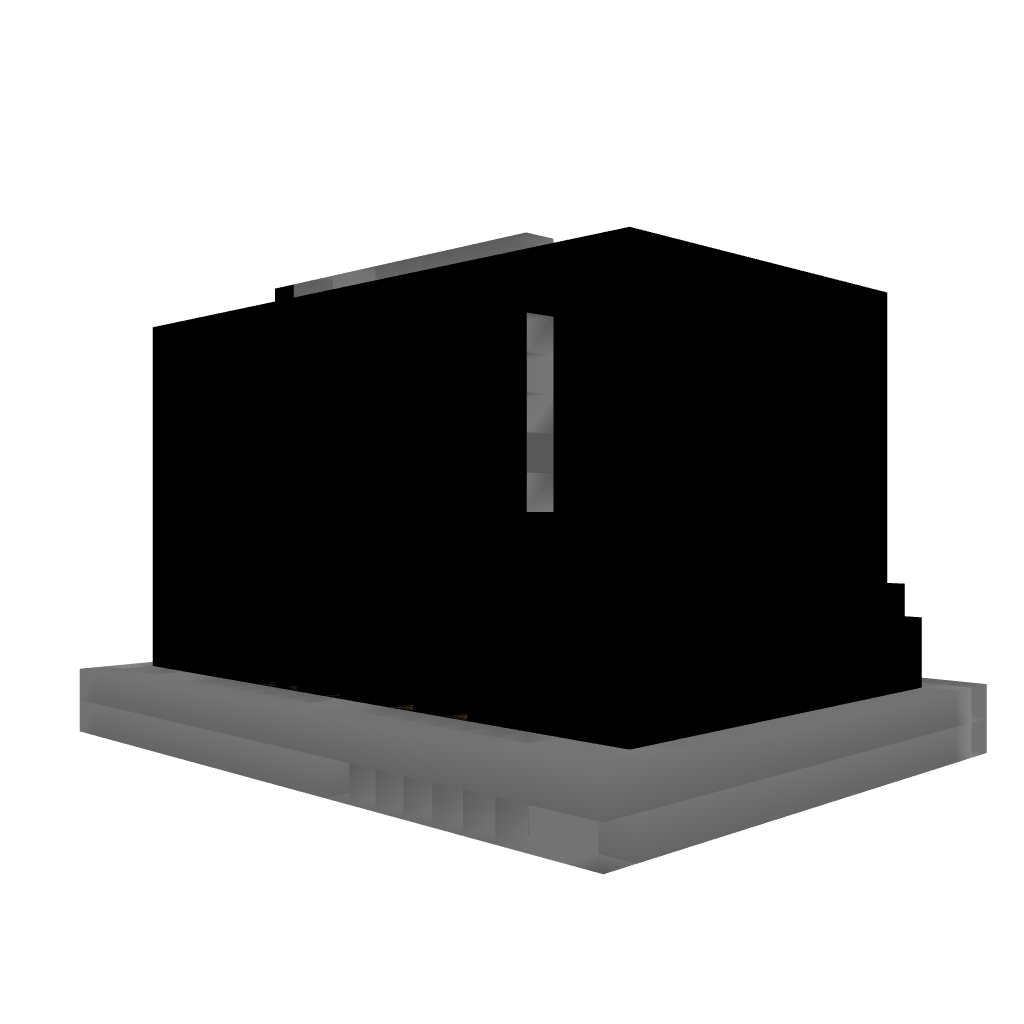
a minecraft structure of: Pointless Scrolling Message bad low quality